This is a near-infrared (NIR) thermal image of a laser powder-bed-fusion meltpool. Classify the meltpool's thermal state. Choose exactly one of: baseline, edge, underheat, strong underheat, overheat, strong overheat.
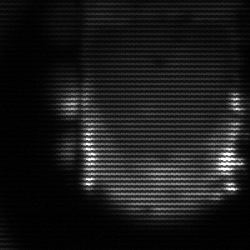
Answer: baseline